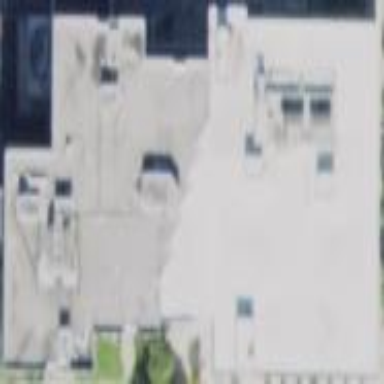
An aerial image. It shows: Courthouse building.